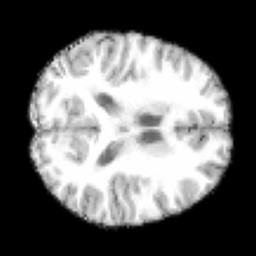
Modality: T1w
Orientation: axial